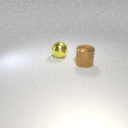
large yellow metal sphere behind large brown metal cylinder